Question: I am new to Firebase. Now I tried to test the notification in postman

but If I test it in the Firebase console, I can able to get the notification.
I used the correct sender ID and API key from the Firebase console.
Please advice me for this issue. I checked some stack, but not solved those answers.
Edit: Payload:
'''
{ "data": {
"ReferenceKey": "BD",
"ReferenceValue": "10"
},
"to" : "fzUHLONY-gY"
}
'''
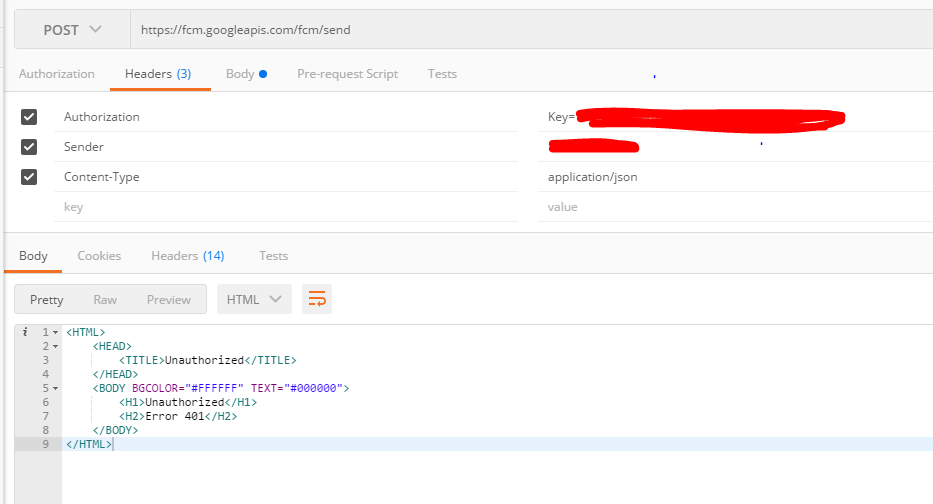
Answer: The 401 Error is most commonly received if you are receiving an Invalid/Wrong Server Key (see my answer <URL>. Simply use the correct Server Key from the Firebase Console.
With regards to your request in Postman, it looks fine. Do note that you don't have to add the Sender ID in the request. See my answer with details on <URL>.
Let me know if you're still encountering any errors.